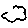
Label: cloud